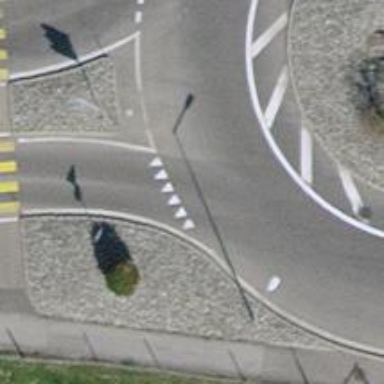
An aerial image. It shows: Road with "give way" sign.